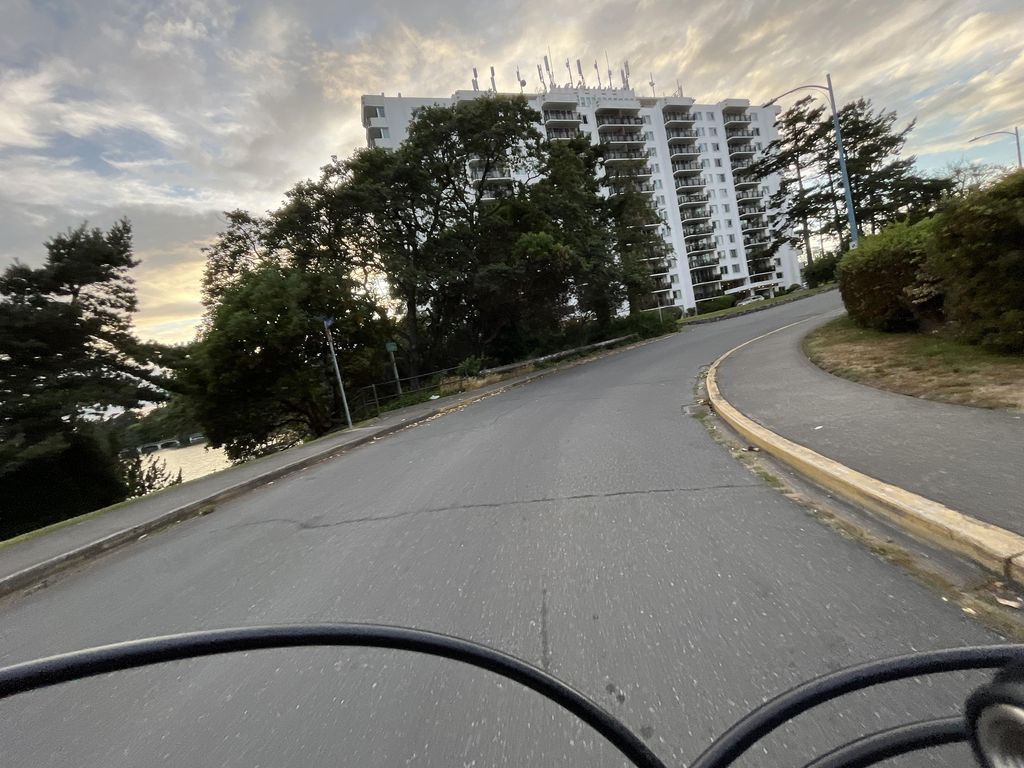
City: victoria